Field crop: maize
Growth stage: 1
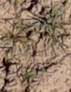
Species: lolium